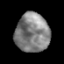
Tissue: prostate
Cell type: T cells
Senescence score: 0.3544
Nuclear area (px): 1286
Mean DAPI intensity: 130.667